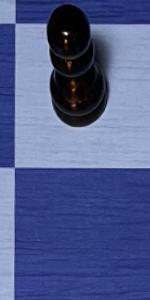
Label: Empty